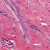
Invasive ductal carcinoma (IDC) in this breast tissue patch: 0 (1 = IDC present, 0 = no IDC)